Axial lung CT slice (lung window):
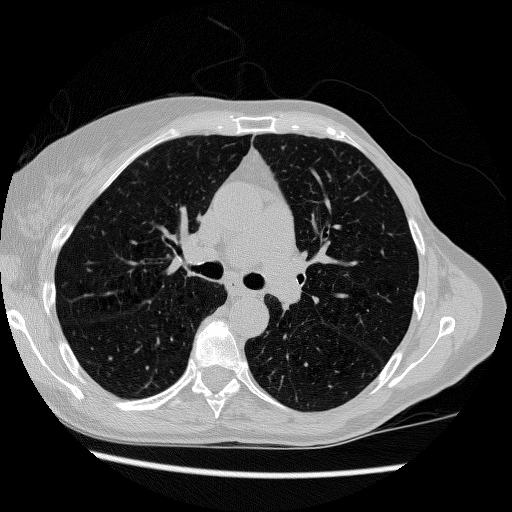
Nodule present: no